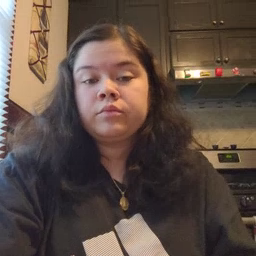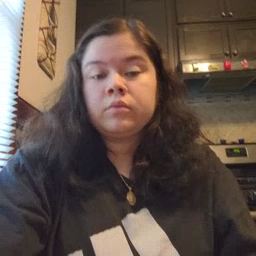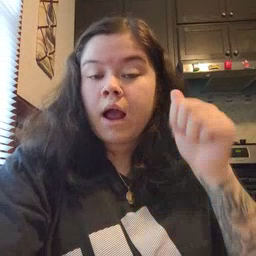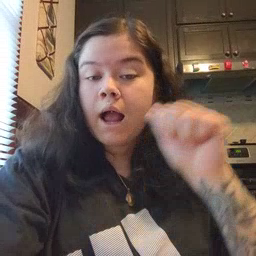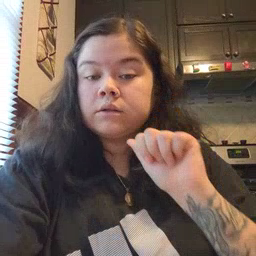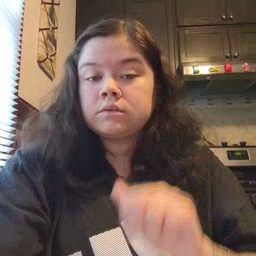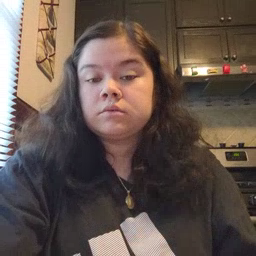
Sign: aunt